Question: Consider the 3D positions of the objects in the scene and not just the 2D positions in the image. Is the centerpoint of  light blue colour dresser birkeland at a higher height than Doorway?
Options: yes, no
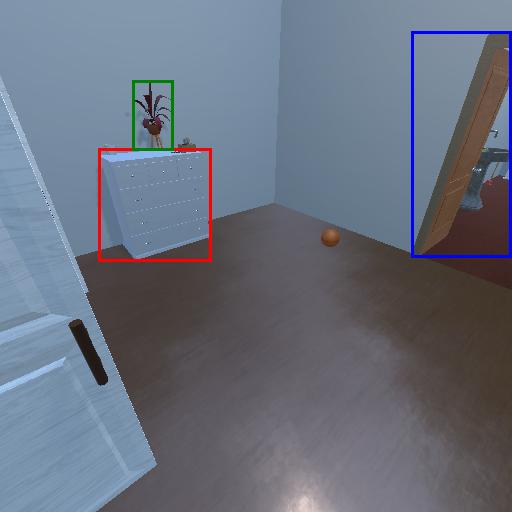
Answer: yes